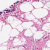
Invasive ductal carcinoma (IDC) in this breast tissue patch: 0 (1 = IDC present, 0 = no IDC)